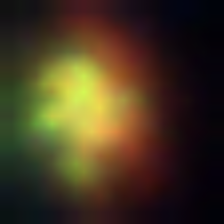
Taxon: NanoPlankton
Group: Other